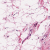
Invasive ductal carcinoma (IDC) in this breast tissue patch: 0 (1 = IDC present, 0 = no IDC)